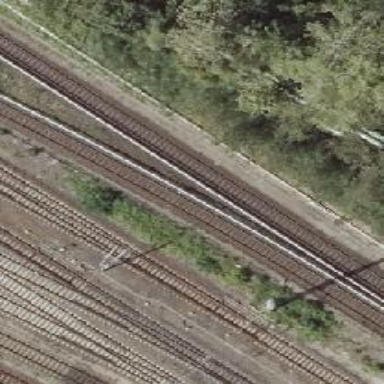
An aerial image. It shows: Railway signal.